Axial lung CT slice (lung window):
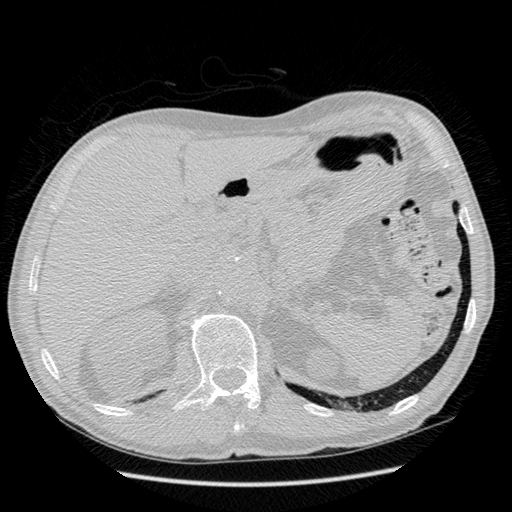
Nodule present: no